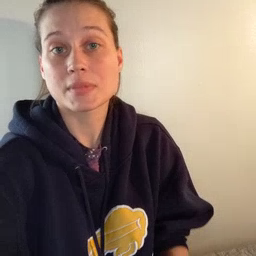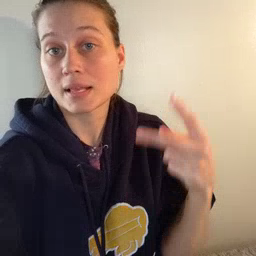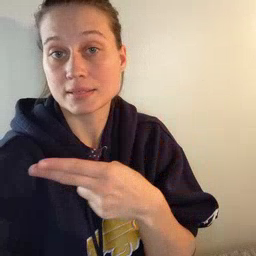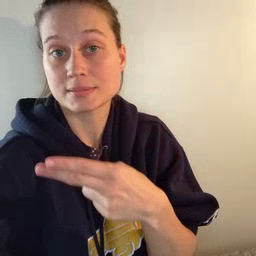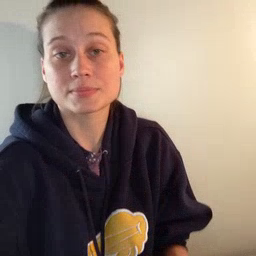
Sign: cut